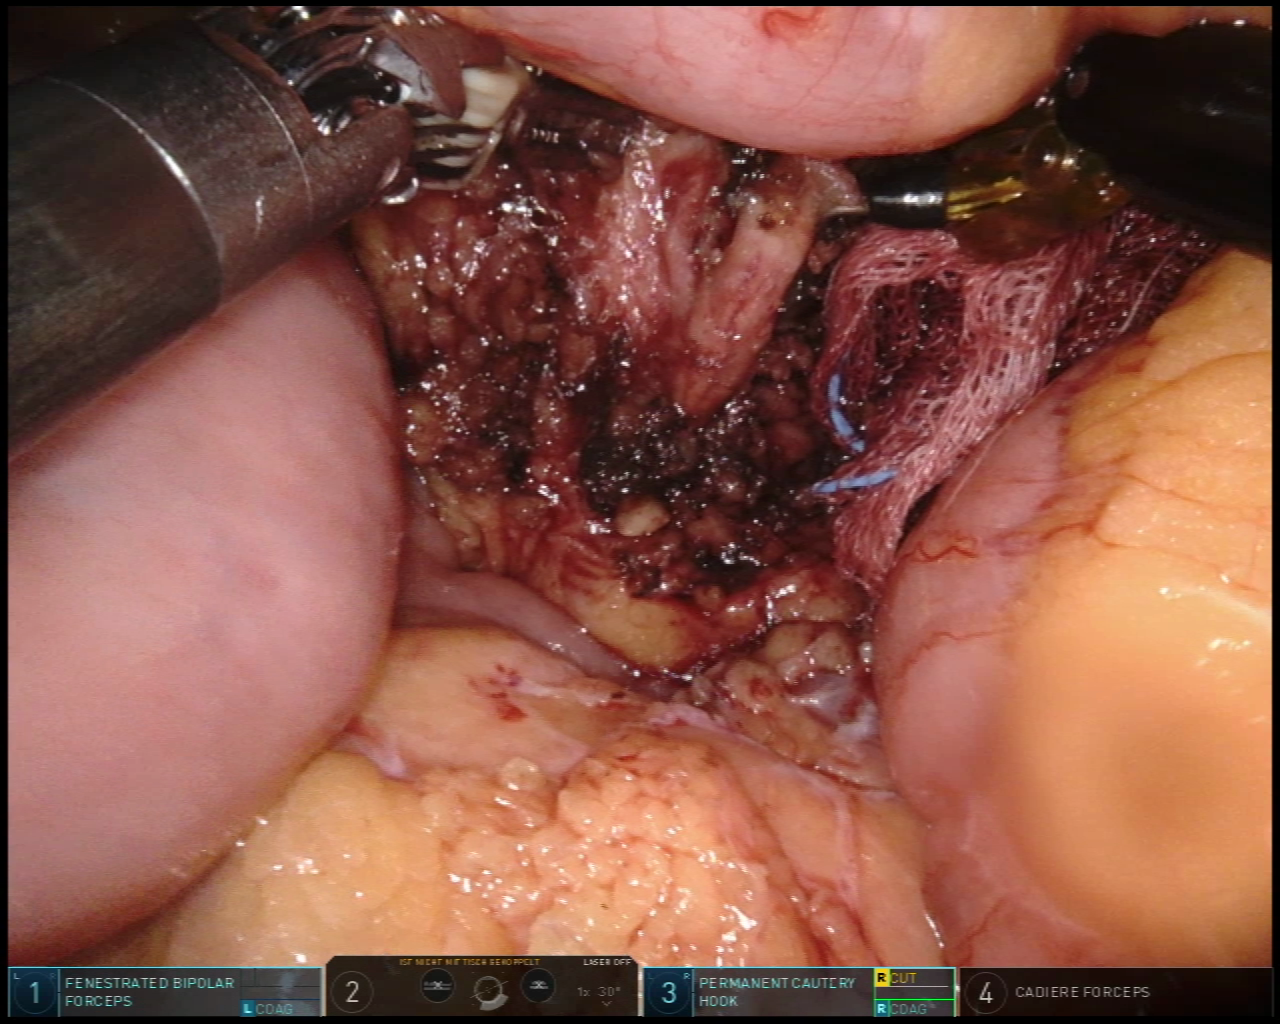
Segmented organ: inferior_mesenteric_artery
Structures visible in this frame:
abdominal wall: no
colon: yes
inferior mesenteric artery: yes
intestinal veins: no
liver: no
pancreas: no
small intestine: yes
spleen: no
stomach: no
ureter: no
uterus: no
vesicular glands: no